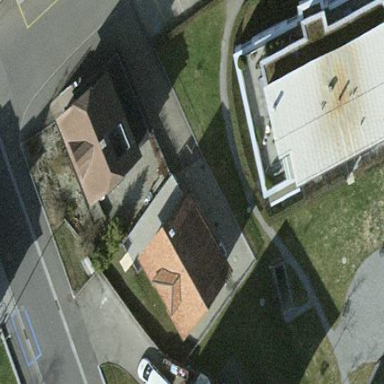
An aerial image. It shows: Detached building.